Question: I'm trying to update a PFObject that already exists in the cloud by performing a query, adjusting the retrieved object, and then saving it. I initially tried this with the saveInBackgroundWithBlock method, but the block never got called. I moved the save method afterwards, and any code after the save call does not get executed.
I'm running Yosemite with the newest Parse OS X SDK.
'''
-(void)saveCardToCloud:(Card *)card{
if(card.cardID){
PFQuery *cardQuery = [PFQuery queryWithClassName:@"Card"];
[cardQuery whereKey:@"cardID" equalTo:card.cardID];
[cardQuery findObjectsInBackgroundWithBlock:^(NSArray *objects, NSError *error) {
if (!error) {
if ([objects count] > 0) {
PFObject *retrievedObject = [objects firstObject];
retrievedObject[@"lastSeenAt"] = card.lastSeenAt;
if(!retrievedObject[@"firstSeenAt"]){
retrievedObject[@"firstSeenAt"] = card.firstSeenAt;
}
retrievedObject[@"officeCheckIns"] = card.officeCheckIns;
retrievedObject[@"shopCheckIns"] = card.shopCheckIns;
[retrievedObject save];
NSLog(@"SAVED IT");
[retrievedObject saveInBackgroundWithBlock:^(BOOL succeeded, NSError *error) {
if(!error){
NSLog(@"Updated existing card");
}else{
NSLog(@"Failed to update existing card: %@", error);
}
}];
}
}
}];
}
'''
}

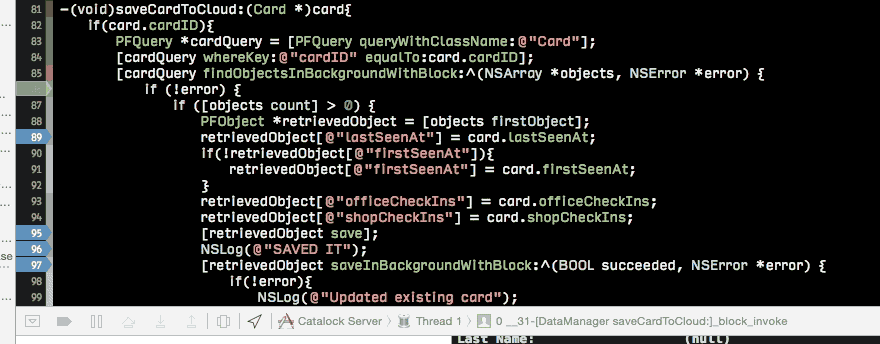
Answer: I was setting one of the keys on the PFObject to nil, but Parse wasn't throwing an exception. Fix:
'''
if(card.officeCheckIns) retrievedObject[@"officeCheckIns"] = card.officeCheckIns;
if(card.shopCheckIns) retrievedObject[@"shopCheckIns"] = card.shopCheckIns;
'''